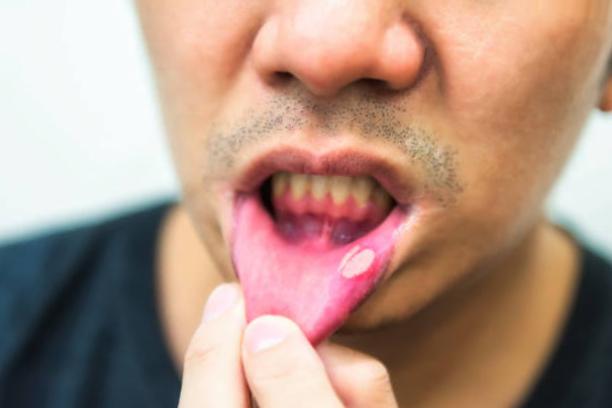
Condition: Mouth Ulcer